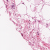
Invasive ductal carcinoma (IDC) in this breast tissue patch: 0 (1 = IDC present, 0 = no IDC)